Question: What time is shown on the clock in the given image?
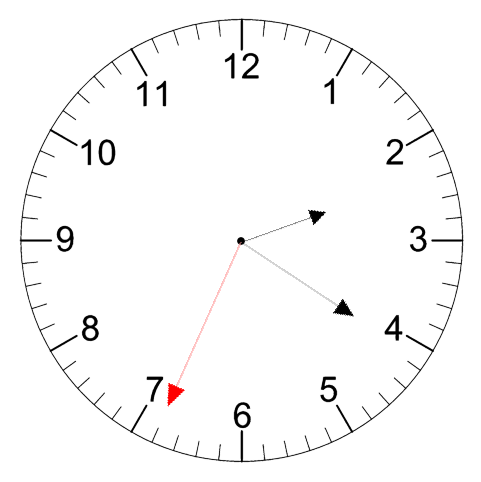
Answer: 02:20:34